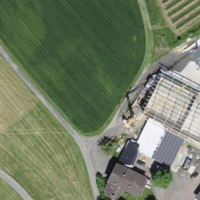
EUNIS habitat code: 52
Species observed at this site:
Lapsana communis
Chelidonium majus